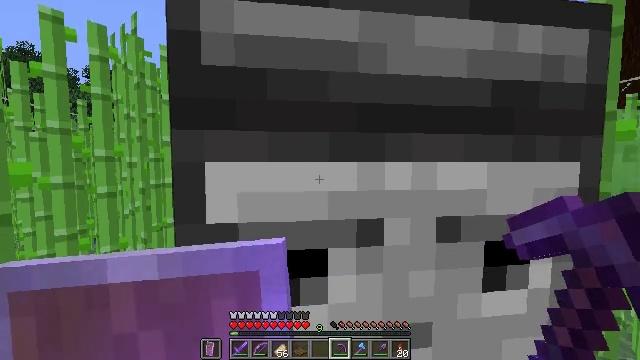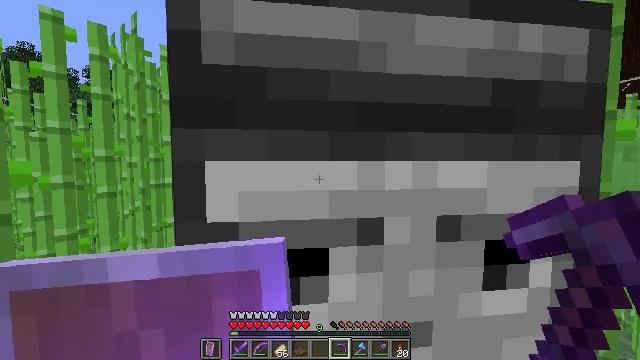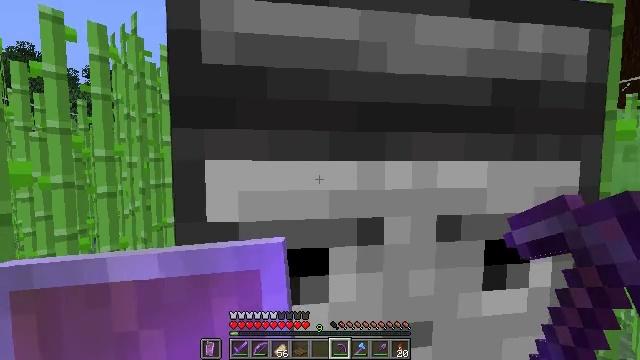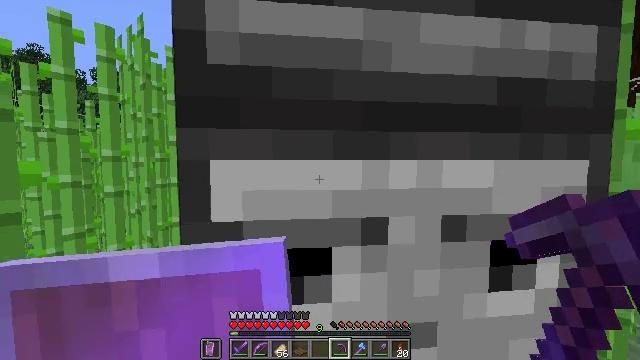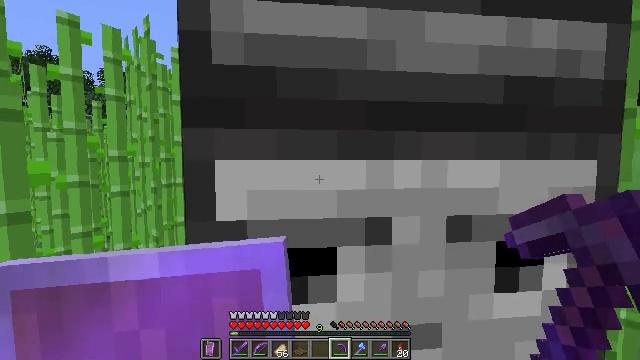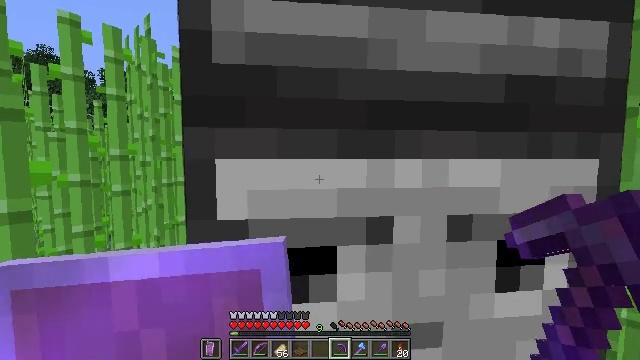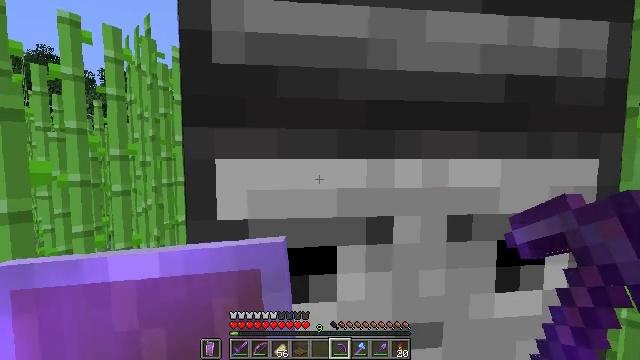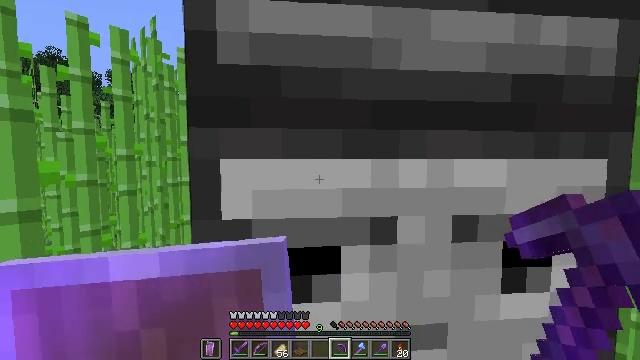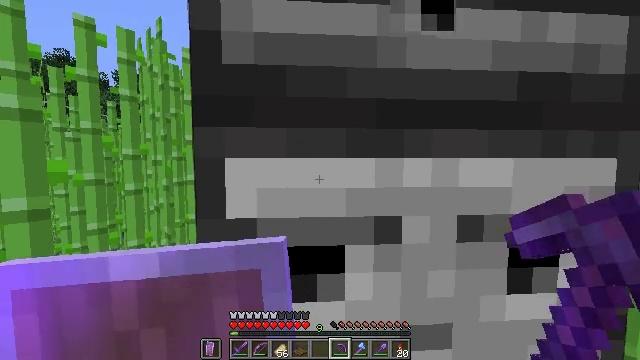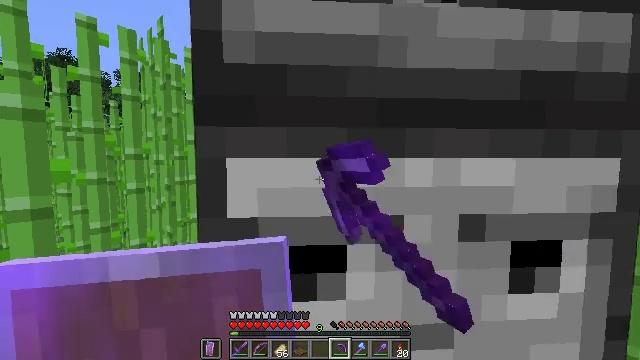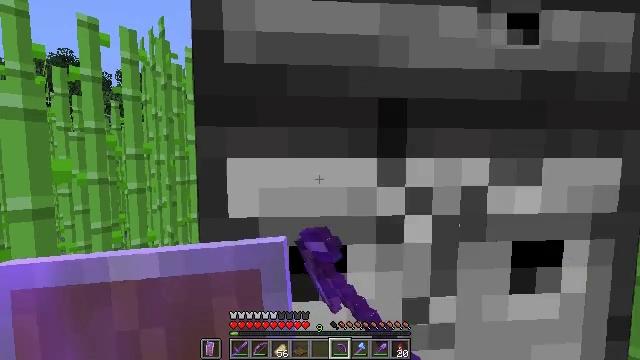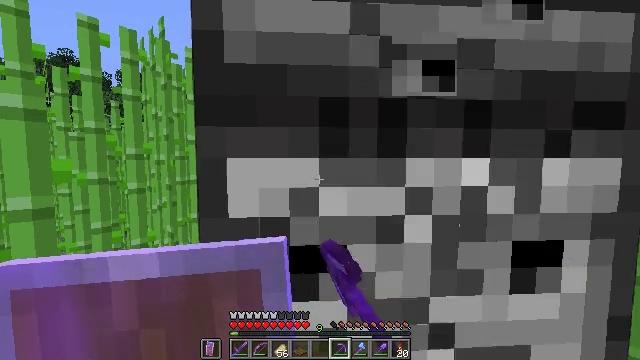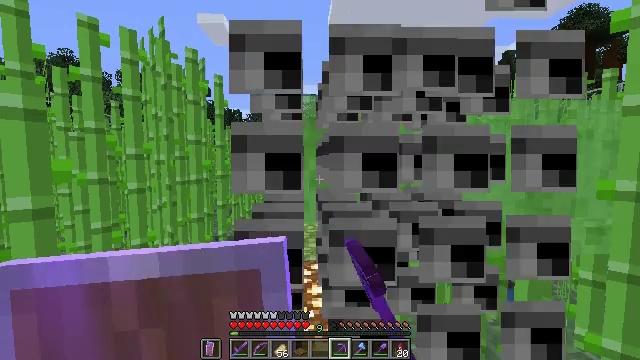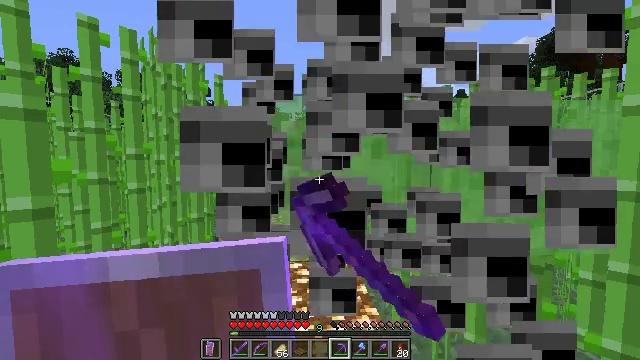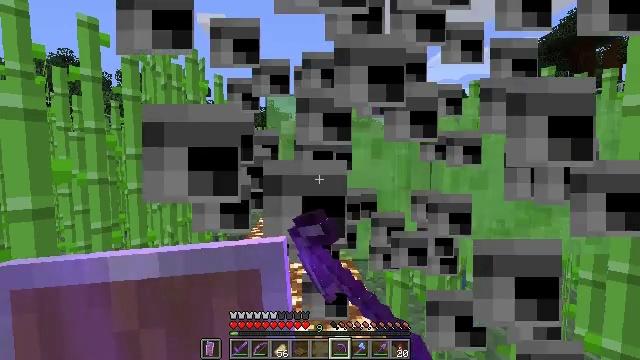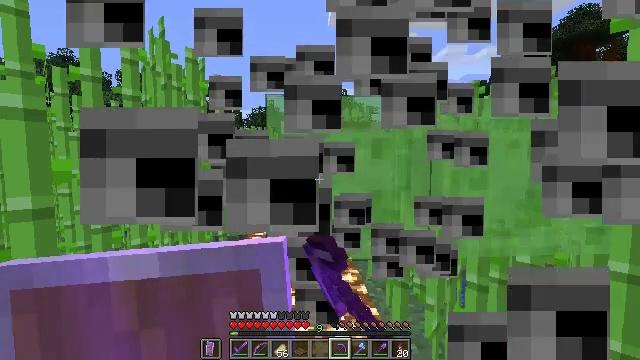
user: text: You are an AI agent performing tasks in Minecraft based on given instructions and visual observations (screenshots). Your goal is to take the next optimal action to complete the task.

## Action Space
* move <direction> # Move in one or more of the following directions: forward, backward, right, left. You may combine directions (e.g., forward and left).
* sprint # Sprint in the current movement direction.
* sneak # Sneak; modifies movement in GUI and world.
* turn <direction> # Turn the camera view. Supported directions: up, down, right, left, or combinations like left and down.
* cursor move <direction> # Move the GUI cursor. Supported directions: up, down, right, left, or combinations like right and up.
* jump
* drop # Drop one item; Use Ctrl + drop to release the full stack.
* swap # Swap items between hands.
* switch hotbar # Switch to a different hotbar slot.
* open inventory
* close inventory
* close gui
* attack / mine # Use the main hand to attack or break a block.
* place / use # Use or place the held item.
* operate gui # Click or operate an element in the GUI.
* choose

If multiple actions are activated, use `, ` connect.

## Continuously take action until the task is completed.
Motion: motion action
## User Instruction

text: Collect the observer.
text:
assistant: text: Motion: no_op
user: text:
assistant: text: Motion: no_op
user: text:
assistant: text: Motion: no_op
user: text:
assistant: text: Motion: no_op
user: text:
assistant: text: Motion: no_op
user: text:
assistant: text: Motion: no_op
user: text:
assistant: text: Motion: no_op
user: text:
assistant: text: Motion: attack / mine
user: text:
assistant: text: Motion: attack / mine
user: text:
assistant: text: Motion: attack / mine
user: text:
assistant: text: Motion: attack / mine
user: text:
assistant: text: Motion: attack / mine
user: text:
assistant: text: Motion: no_op
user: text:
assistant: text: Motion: no_op
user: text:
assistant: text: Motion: no_op
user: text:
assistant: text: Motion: no_op
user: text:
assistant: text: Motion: no_op